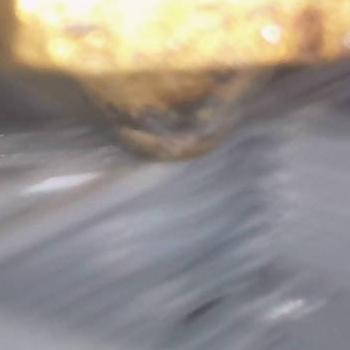
Flow rate: 149%